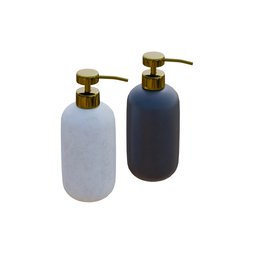
Label: tools